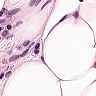
Metastatic tissue present: yes